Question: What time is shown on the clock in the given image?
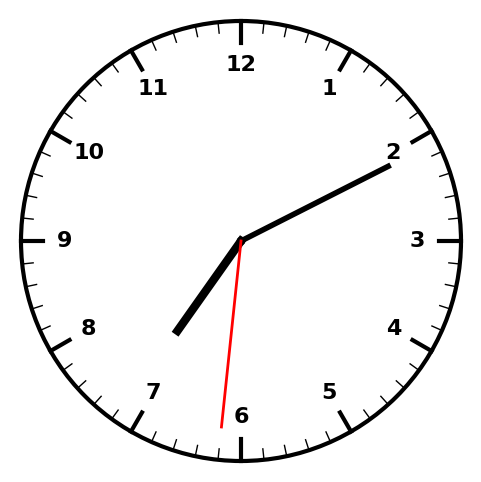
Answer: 07:10:31